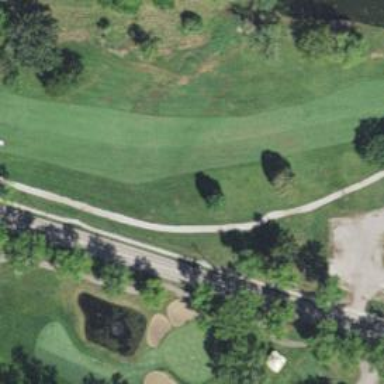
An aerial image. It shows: Service road designated as golf cart path.